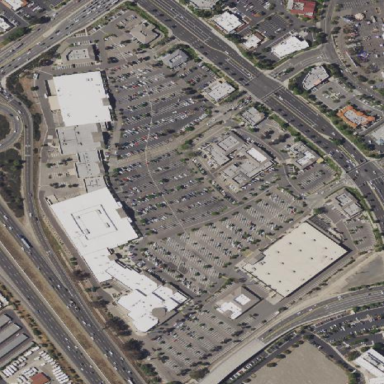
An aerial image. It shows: Retail area.